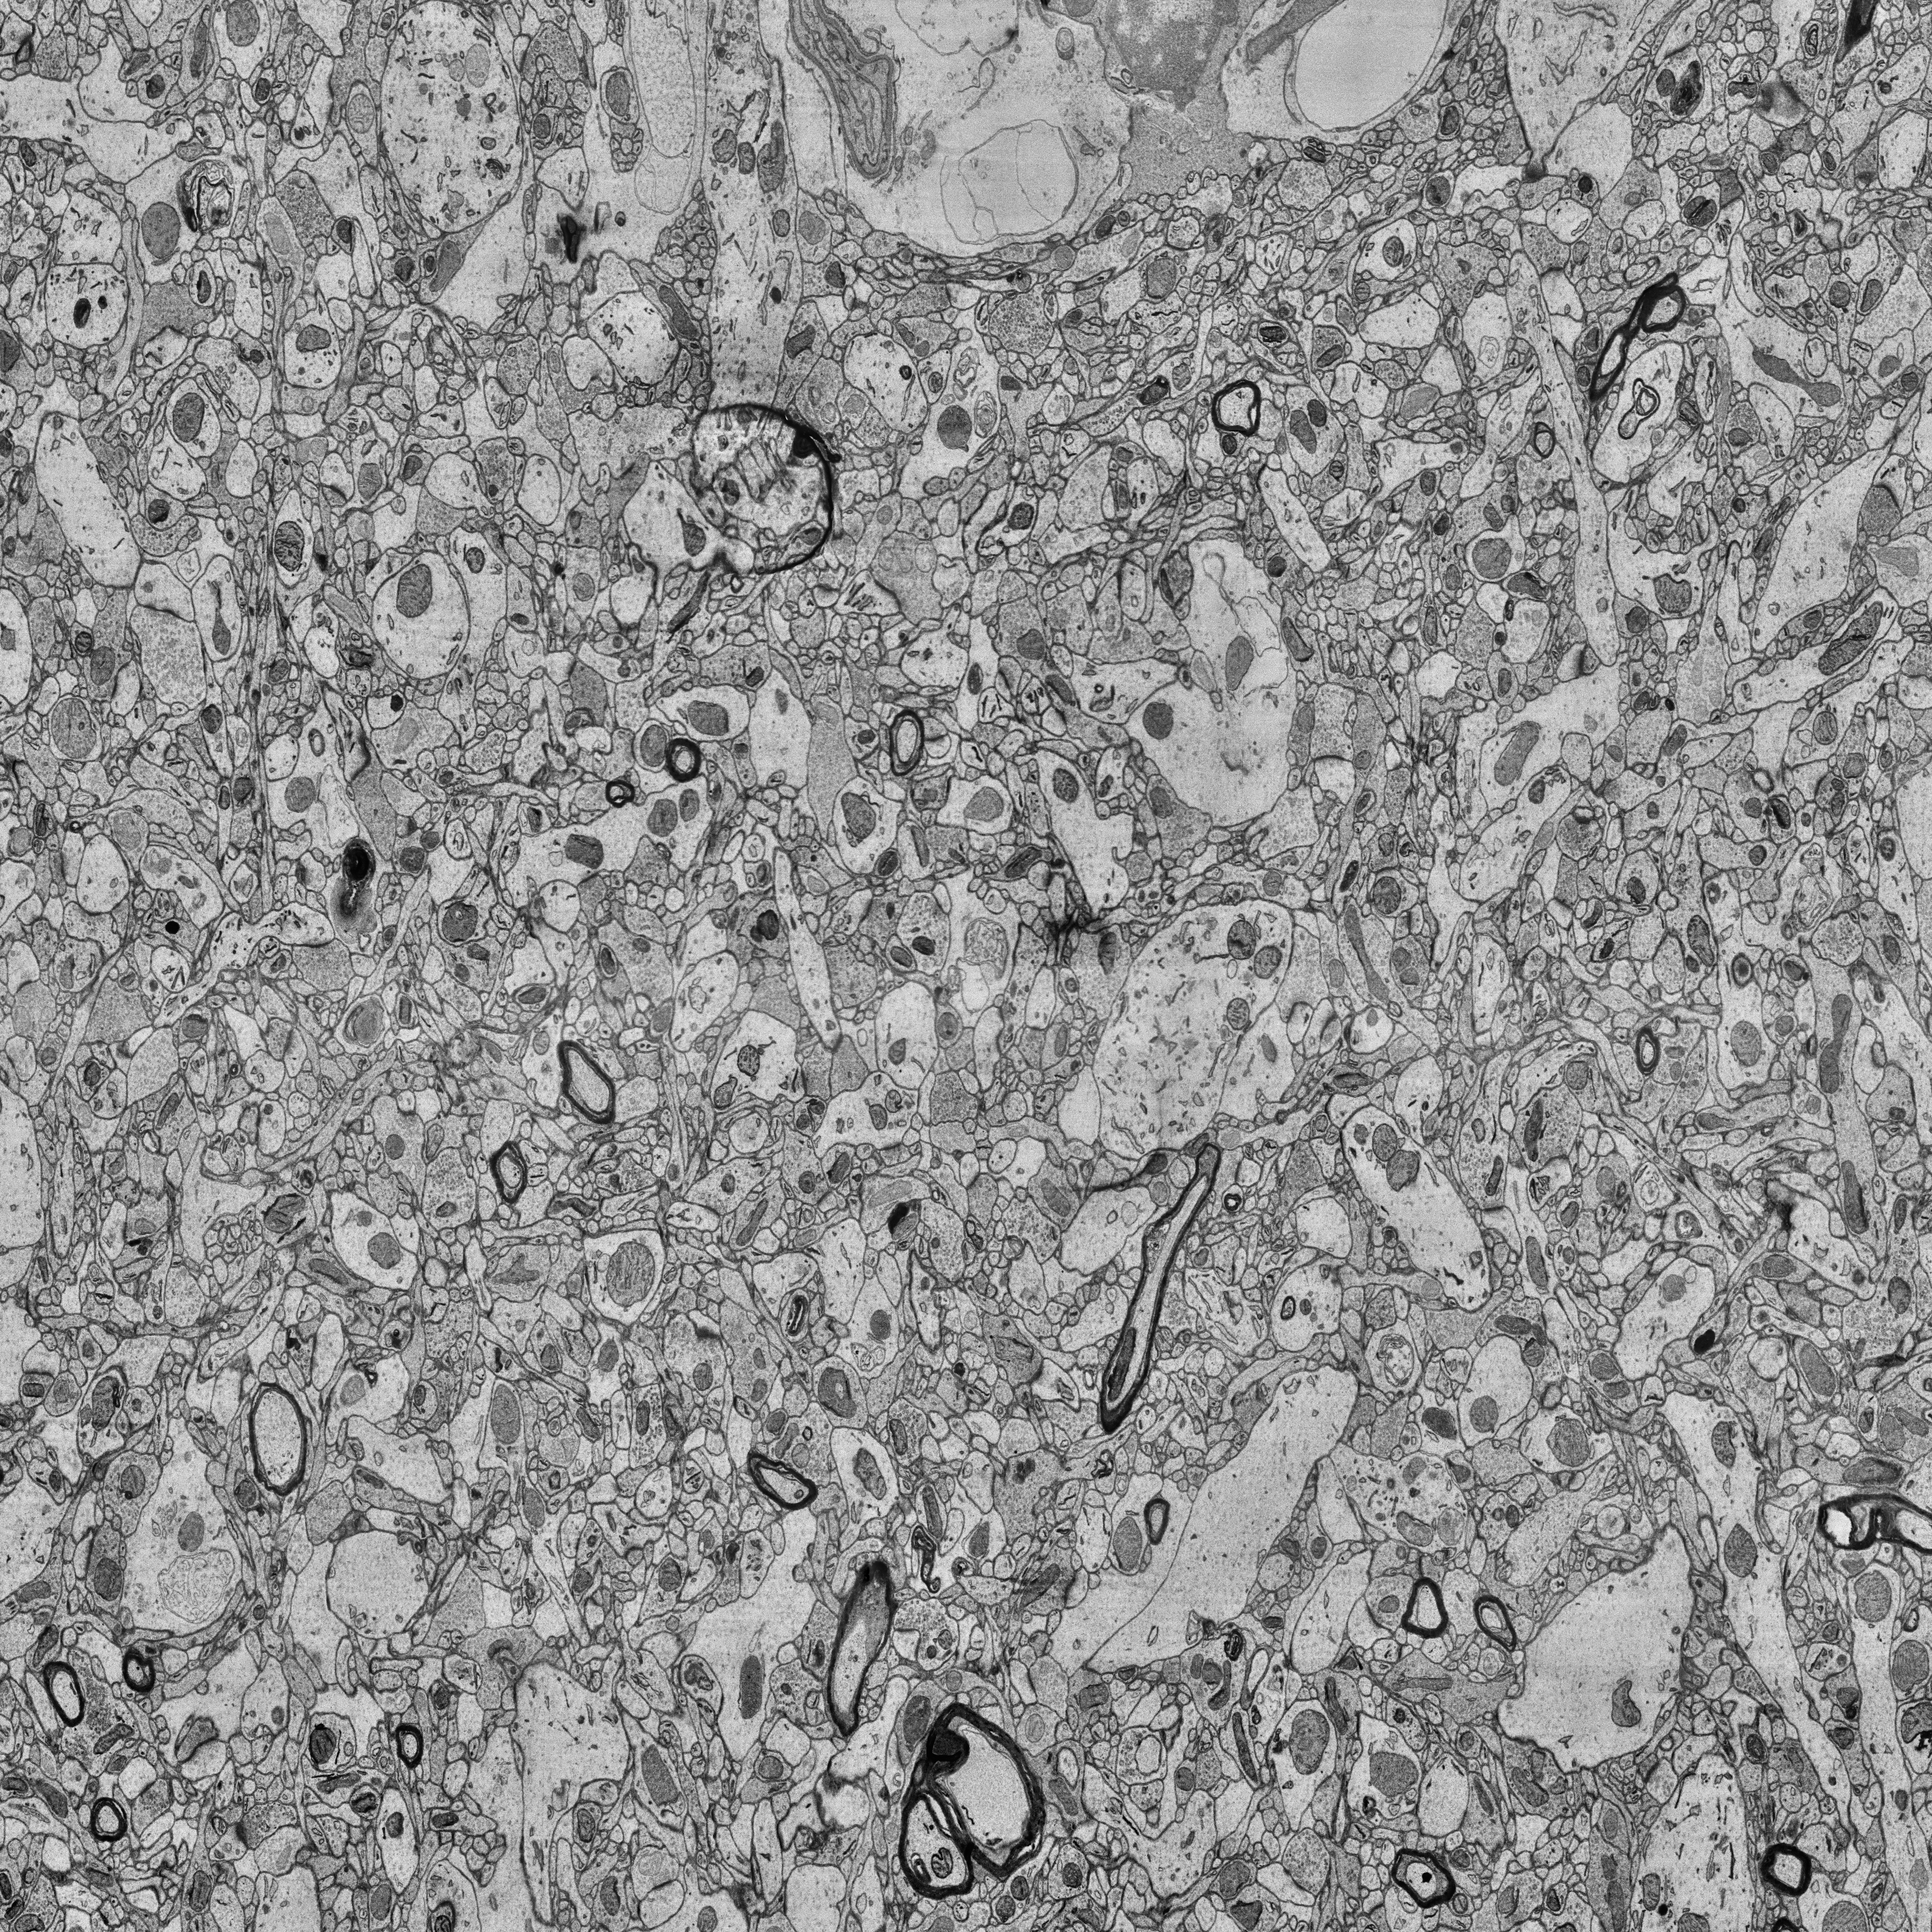
Electron microscopy slice of human cortex tissue
Slice depth (z): 121
Mitochondria instances in slice: 539